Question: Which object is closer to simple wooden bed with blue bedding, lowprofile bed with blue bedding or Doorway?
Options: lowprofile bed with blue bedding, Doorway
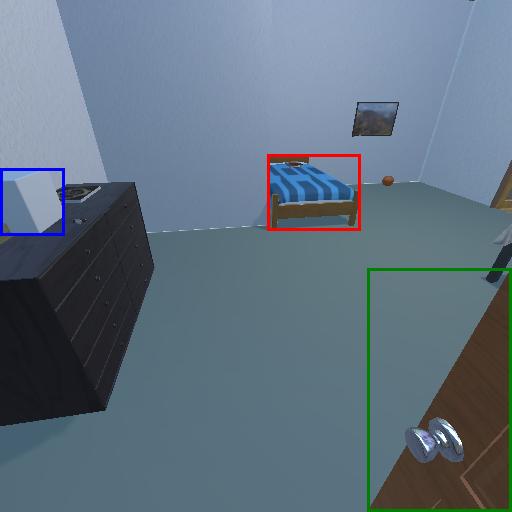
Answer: lowprofile bed with blue bedding